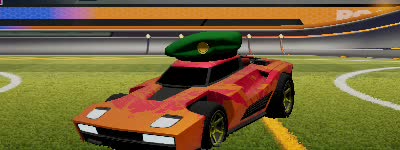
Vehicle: breakout